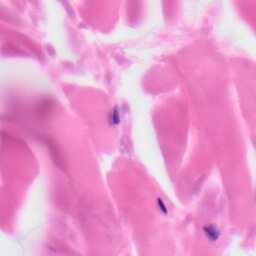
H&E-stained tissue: Skin